Question: I have the following data.frame:
'''
> dd
V1 V2 V3
1 14.743730 <PHONE> 1.820564e+05
2 11.293525 <PHONE> 1.849190e+07
3 9.937889 4.<PHONE> 5.226222e+07
4 15.483217 <PHONE> 1.612945e+05
5 11.512925 <PHONE> 1.653430e+07
6 9.271709 3.<PHONE> 1.648311e+08
7 12.154779 <PHONE> 7.725100e+06
8 12.254863 2.<PHONE> 5.767500e+06
9 10.868568 <PHONE> 2.142830e+07
10 12.384219 <PHONE> 2.831100e+06
11 13.742940 <PHONE> 1.516208e+06
12 12.315132 <PHONE> 4.788700e+06
13 14.989849 <PHONE> 1.768097e+05
14 11.451050 <PHONE> 1.751310e+07
15 15.363073 <PHONE> 1.657917e+05
16 12.899220 <PHONE> 1.967226e+06
17 12.464293 <PHONE> 2.086363e+06
18 12.736701 <PHONE> 2.018285e+06
19 8.616858 4.<PHONE> 2.774000e+08
20 10.950807 <PHONE> 2.142830e+07
21 11.005428 2.<PHONE> 2.044950e+07
22 9.629051 2.<PHONE> 1.648311e+08
23 12.043554 <PHONE> 9.682700e+06
24 14.914123 <PHONE> 1.785336e+05
25 16.979896 <PHONE> 2.360639e+04
26 13.815511 <PHONE> 1.456639e+06
27 15.017750 <PHONE> 1.760602e+05
28 11.849398 <PHONE> 1.261910e+07
29 10.454495 3.<PHONE> 2.338590e+07
30 9.011889 3.<PHONE> 1.648311e+08
31 9.553930 3.<PHONE> 1.648311e+08
32 11.608236 <PHONE> 1.555550e+07
33 13.369223 <PHONE> 1.762991e+06
34 11.515771 <PHONE> 1.653430e+07
35 8.764053 3.<PHONE> 2.774000e+08
36 10.122623 <PHONE> 5.226222e+07
37 14.230083 <PHONE> 1.022641e+06
38 10.098232 2.<PHONE> 5.226222e+07
39 10.714418 2.<PHONE> 2.240710e+07
40 8.969804 4.<PHONE> 1.648311e+08
41 17.924744 <PHONE> 1.354203e+04
42 7.811163 8.<PHONE> 2.774000e+08
43 18.910904 <PHONE> 6.860896e+03
44 10.839581 <PHONE> 2.142830e+07
45 10.839581 <PHONE> 2.142830e+07
46 13.870945 <PHONE> 1.414090e+06
47 11.440355 <PHONE> 1.751310e+07
48 13.923468 <PHONE> 1.363032e+06
49 11.617285 <PHONE> 1.555550e+07
50 11.502875 <PHONE> 1.653430e+07
51 18.078190 <PHONE> 1.288279e+04
52 13.304685 <PHONE> 1.797030e+06
53 9.629051 4.<PHONE> 1.648311e+08
54 17.460501 <PHONE> 1.501846e+04
55 12.623137 2.<PHONE> 2.052324e+06
56 10.982212 2.<PHONE> 2.044950e+07
57 10.540937 3.<PHONE> 2.240710e+07
58 13.892472 <PHONE> 1.388561e+06
59 11.679287 <PHONE> 1.457670e+07
60 13.785051 <PHONE> 1.482169e+06
61 8.006368 6.<PHONE> 2.774000e+08
62 9.210340 2.<PHONE> 1.648311e+08
63 13.122363 <PHONE> 1.882128e+06
64 17.359364 <PHONE> 1.525865e+04
65 18.195729 <PHONE> 1.230514e+04
66 11.751942 <PHONE> 1.457670e+07
67 10.477288 <PHONE> 2.338590e+07
68 11.517913 <PHONE> 1.653430e+07
69 11.476261 2.<PHONE> 1.751310e+07
70 9.705037 3.<PHONE> 1.648311e+08
71 12.647548 <PHONE> 2.043814e+06
72 11.231888 2.<PHONE> 1.947070e+07
73 10.889304 3.<PHONE> 2.142830e+07
74 12.283497 2.<PHONE> 5.767500e+06
75 10.933107 <PHONE> 2.142830e+07
76 11.881727 <PHONE> 1.261910e+07
77 11.191342 <PHONE> 1.947070e+07
78 16.801192 <PHONE> 5.261309e+04
79 13.028931 <PHONE> 1.924677e+06
80 10.668955 <PHONE> 2.240710e+07
81 10.961278 2.<PHONE> 2.044950e+07
82 8.895630 3.<PHONE> 2.774000e+08
83 16.518106 <PHONE> 8.919001e+04
84 13.334976 <PHONE> 1.780011e+06
85 13.617060 <PHONE> 1.609815e+06
86 9.908475 5.<PHONE> 5.226222e+07
87 8.881836 4.<PHONE> 2.774000e+08
88 16.603536 <PHONE> 7.922130e+04
89 17.529083 <PHONE> 1.484092e+04
90 15.226498 <PHONE> 1.702888e+05
91 11.478334 <PHONE> 1.751310e+07
92 9.257033 6.<PHONE> 1.648311e+08
93 16.001562 <PHONE> 1.343115e+05
94 14.669926 <PHONE> 3.078192e+05
95 17.804495 <PHONE> 1.399240e+04
96 18.292847 <PHONE> 1.177319e+04
97 10.792565 2.<PHONE> 2.142830e+07
98 15.717618 <PHONE> 1.508011e+05
99 14.077875 <PHONE> 1.201346e+06
100 12.007622 <PHONE> 1.066150e+07
'''
I would like to produce a figure that has all the three variables together.
I am currently using
'''
p <- ggplot(dd, aes(V1,V2))
p + geom_point()
p + geom_point(aes(size = V3)) + scale_size_area() + theme_bw() +
theme(
plot.background = element_blank(),
panel.grid.major = element_blank(),
panel.grid.minor = element_blank(),
panel.border = element_blank()) +
theme(axis.line = element_line(color = 'black')) +
xlab("V1") +
ylab("V2")
'''
to produce

However, I don't think that this is the most striking of figures. Is there another figure type that someone could suggest in order to make this figure better?
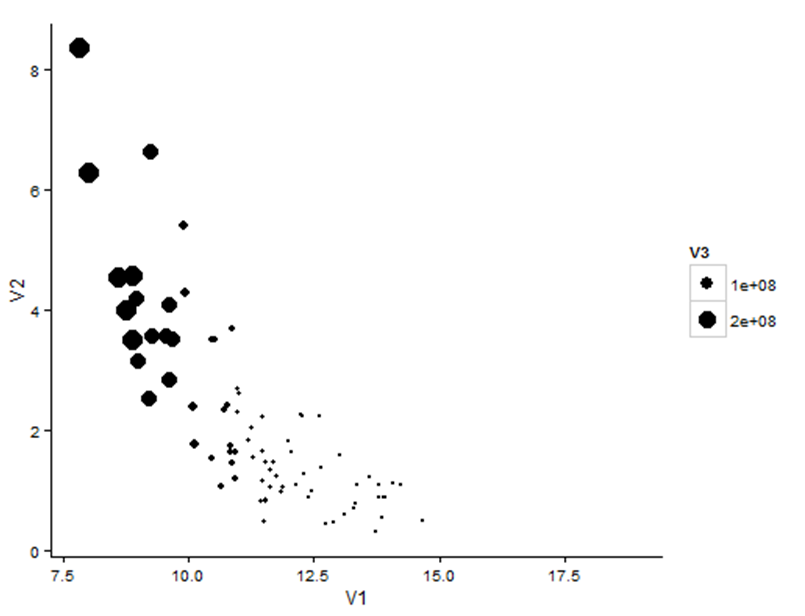
Answer: you have many options to improve that one. It's hard to tell you the way to go not knowing the purpose of this plot (publication, website, report...).
a very simple example
'''
p + geom_point(aes(size = V3), shape = 21, colour = 'black',
fill = 'blue', alpha = .5) +
scale_size(expression('m'^3),
range = c(3, 10),
breaks = c(0.1, 5, 20) * <PHONE>,
labels = c("low","mid", "high")) +
theme_bw() +
theme(
plot.background = element_blank(),
panel.grid.major = element_blank(),
panel.grid.minor = element_blank(),
panel.border = element_blank(),
axis.line = element_line(color = 'black')) +
xlab("V1") +
ylab("V2")
'''

or a shorter version with exactly the same outpur with this:
'''
p + geom_point(aes(size = V3), shape = 21, colour = 'black',
fill = 'blue', alpha = .5) +
scale_size(expression('m'^3),
range = c(3, 10),
breaks = c(0.1, 5, 20) * <PHONE>,
labels = c("low","mid", "high")) +
theme_classic() +
labs(list(title = 'My plot
', x = "Var1", y = 'Var2'))
'''
as suggested by user @blmoore